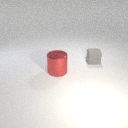
large red metal cylinder in front of small gray rubber cube